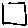
Label: square